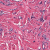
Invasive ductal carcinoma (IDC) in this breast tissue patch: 1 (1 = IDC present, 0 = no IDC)